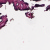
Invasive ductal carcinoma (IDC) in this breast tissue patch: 0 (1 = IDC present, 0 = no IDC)